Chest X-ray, PA view. Patient: 53 years old, sex M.
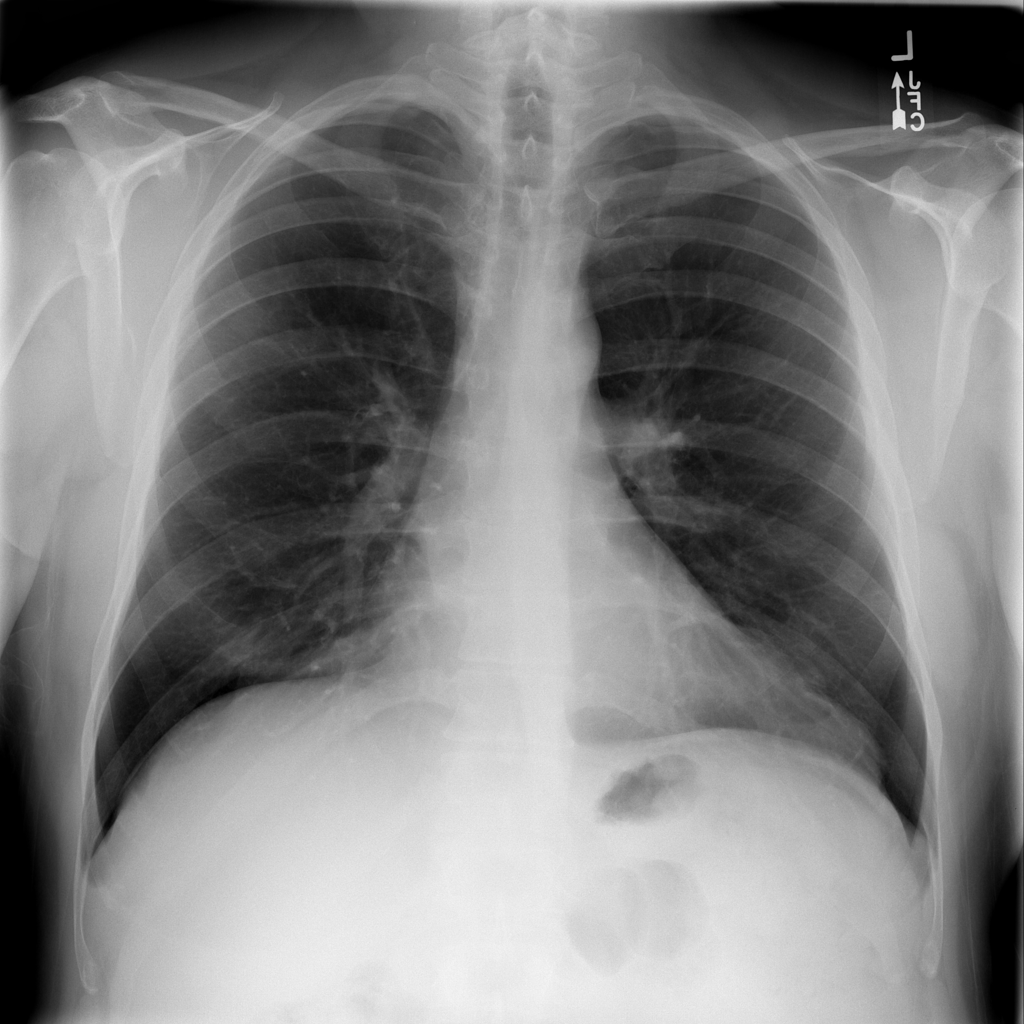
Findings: No Finding